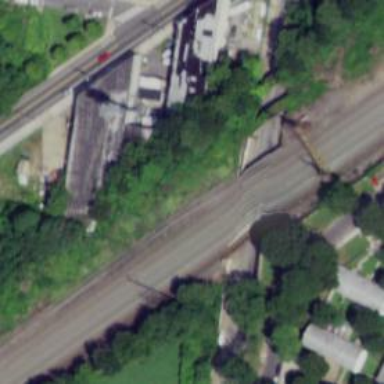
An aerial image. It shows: Bridge over electrified railway with contact line.